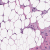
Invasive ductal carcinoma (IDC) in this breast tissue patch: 0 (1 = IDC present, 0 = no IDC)